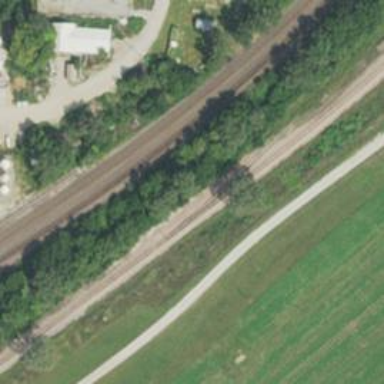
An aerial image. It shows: Railway turnout on the left side.